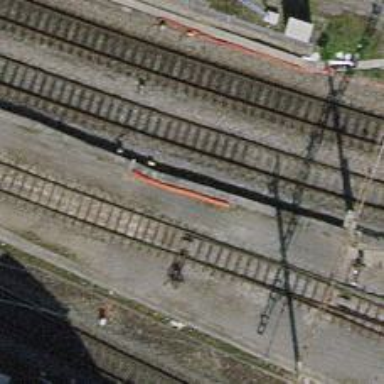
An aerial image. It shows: Contact line indicates electrification.